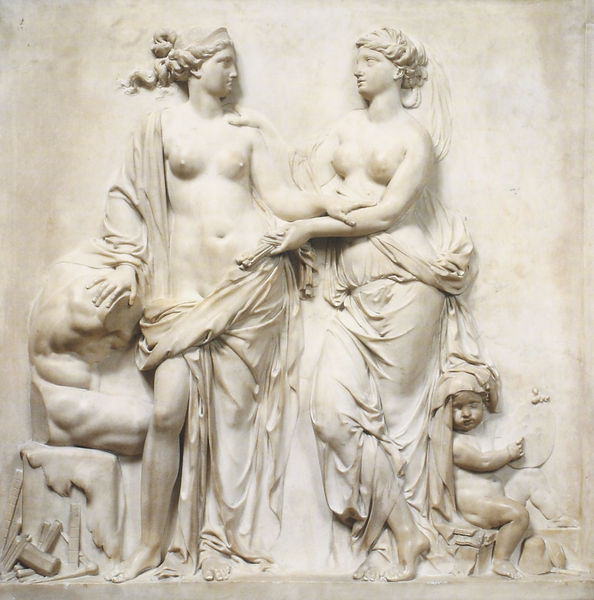
Titel: Vereinigung von Malerei und Skulptur
Künstler: Jacques Buirette
Institution: Paris, Musée du Louvre
Schlagwörter: akt, fuß, mann, nackt, frauen, sitzen, brust, busen, daumen, frisur, frisuren, marmor, rücken, tuch, arme, falten, knoten, stehen, portrait, sitzend, tücher, kind, locken, putte, putto, skulptur, relief, brüste, zwei, hocker, muskeln, atelier, halbakt, plastik, torso, modelle, werkzeug, toga, berühren, tunika, mamor, zirkel, musekln, wandrelief, gewad, weisser marmor, bodfalten